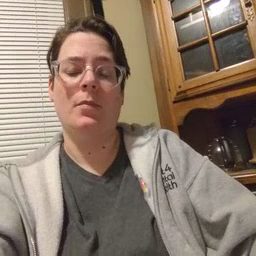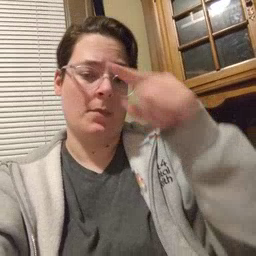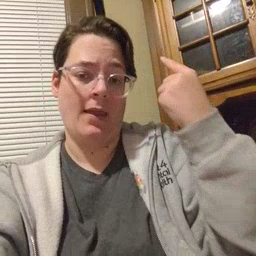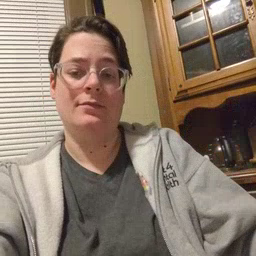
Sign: black